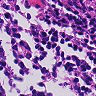
Metastatic tissue present: no